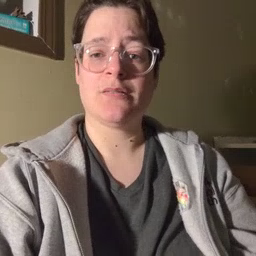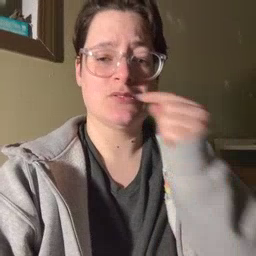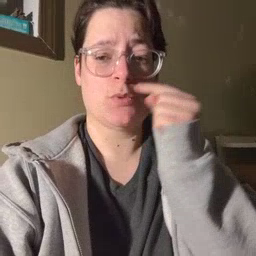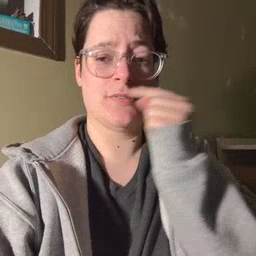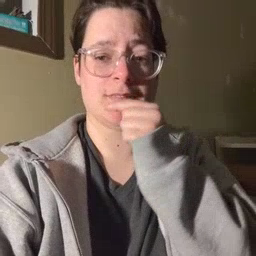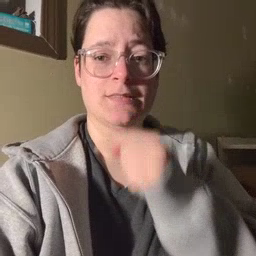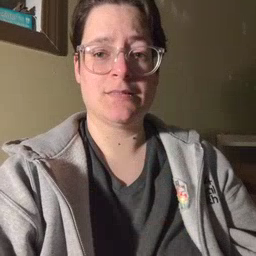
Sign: toothbrush